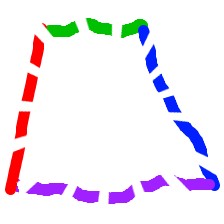
Shape: trapezoid